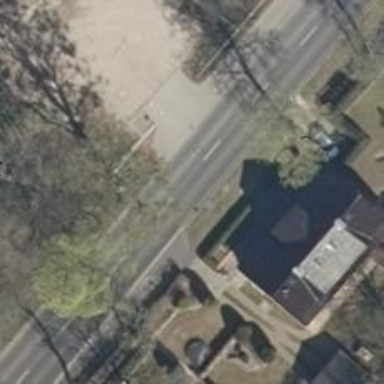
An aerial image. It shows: Sidewalk along the footway.